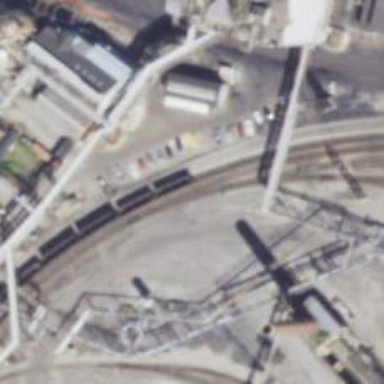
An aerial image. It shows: Rail spur service.